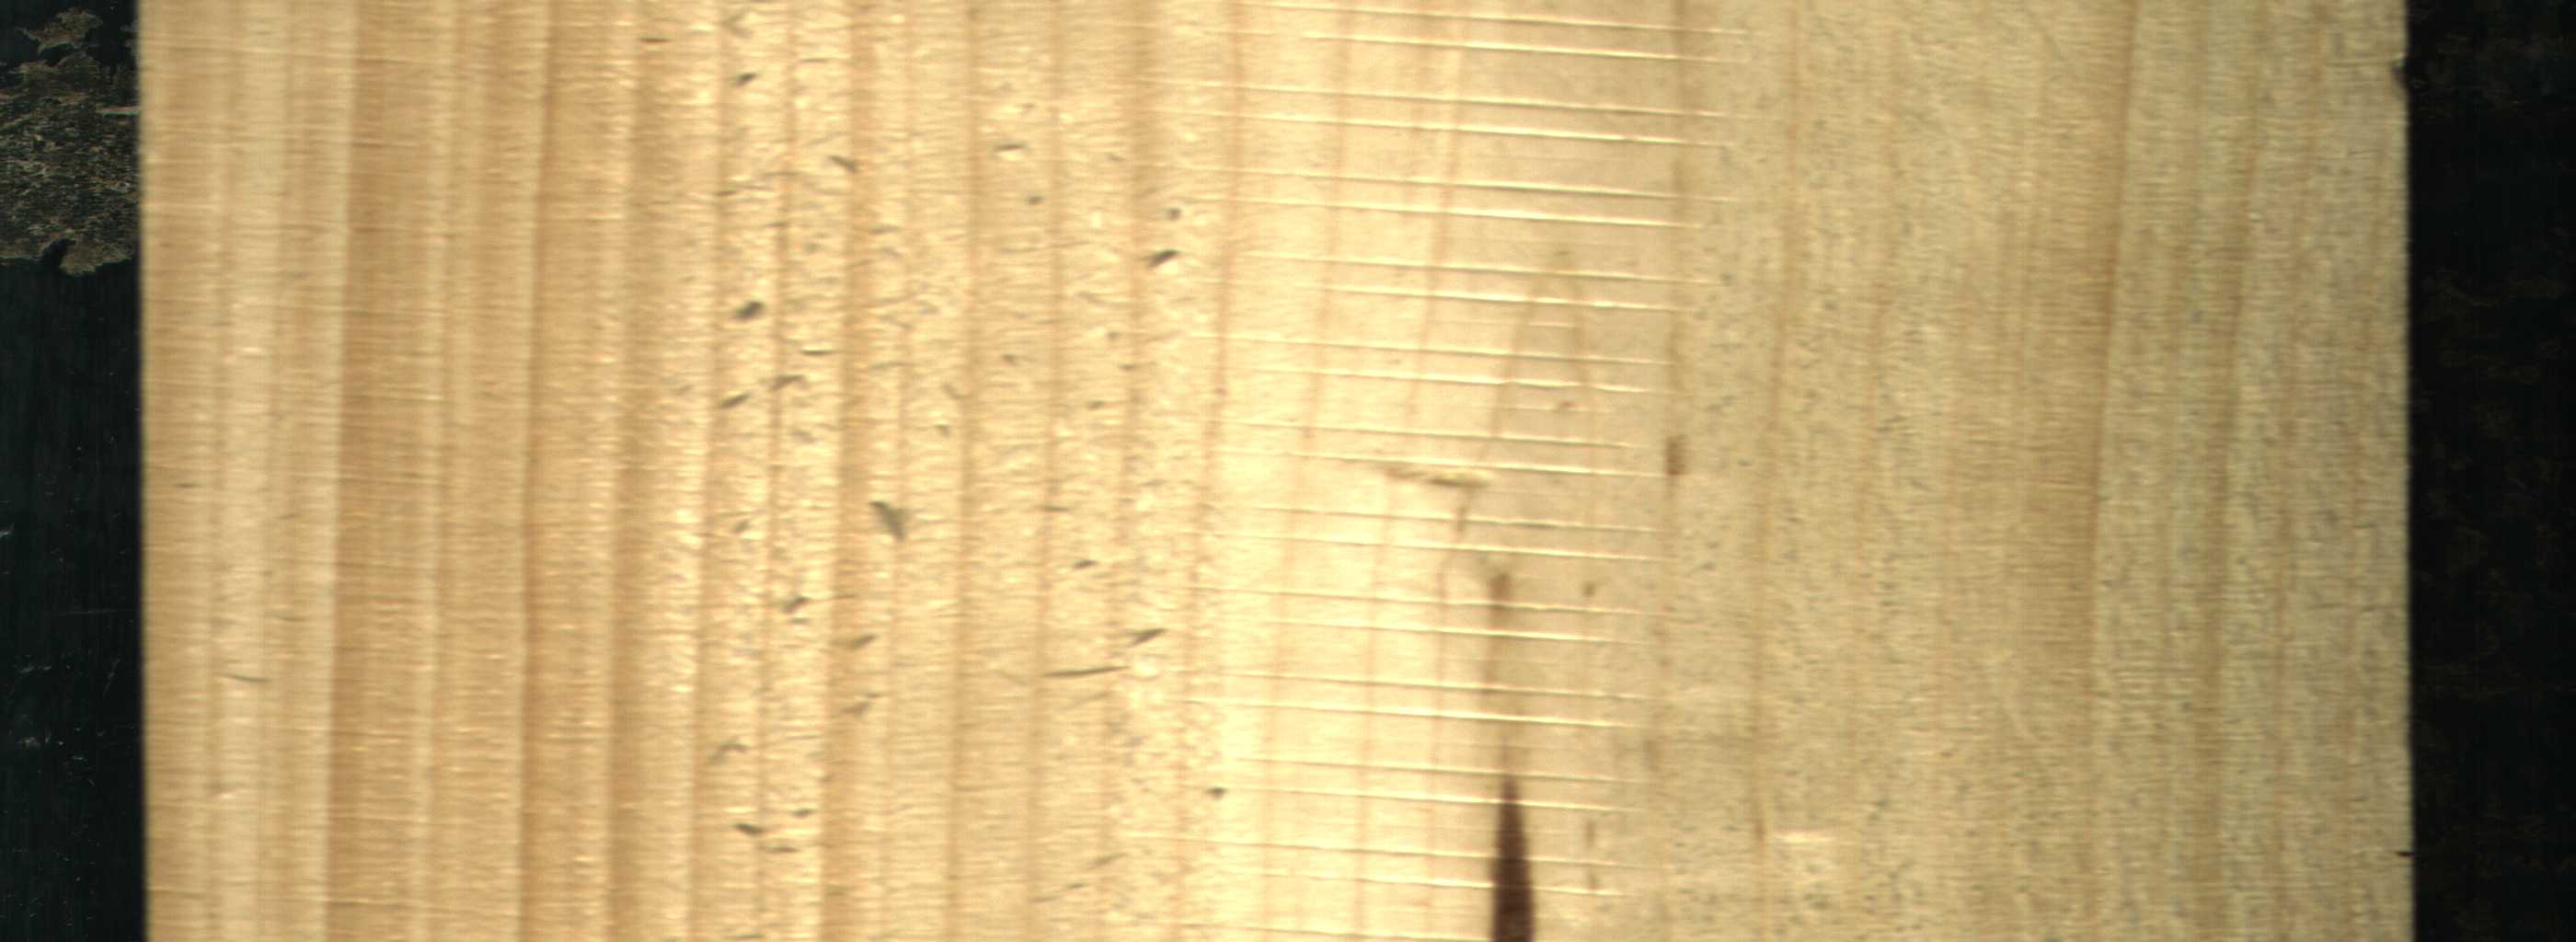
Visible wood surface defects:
Marrow